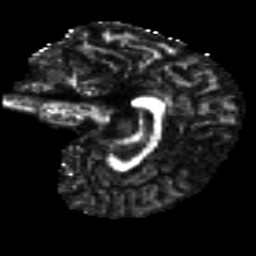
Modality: FA
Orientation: sagittal
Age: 23
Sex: female
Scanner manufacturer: siemens
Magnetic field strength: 3 T
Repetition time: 8.8 s
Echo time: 0.085 s